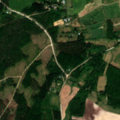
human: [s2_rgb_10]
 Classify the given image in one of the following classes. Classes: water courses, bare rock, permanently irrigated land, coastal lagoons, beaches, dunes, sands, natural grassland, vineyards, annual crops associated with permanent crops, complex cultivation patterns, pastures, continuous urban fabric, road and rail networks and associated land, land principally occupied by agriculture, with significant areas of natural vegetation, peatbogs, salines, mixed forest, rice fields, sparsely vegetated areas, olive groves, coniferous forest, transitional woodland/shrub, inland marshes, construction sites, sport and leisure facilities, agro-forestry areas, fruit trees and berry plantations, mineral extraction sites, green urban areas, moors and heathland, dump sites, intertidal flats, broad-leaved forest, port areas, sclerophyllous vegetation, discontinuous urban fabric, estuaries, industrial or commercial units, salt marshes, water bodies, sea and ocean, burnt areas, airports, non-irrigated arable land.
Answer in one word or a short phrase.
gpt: non-irrigated arable land, land principally occupied by agriculture, with significant areas of natural vegetation, coniferous forest, mixed forest, transitional woodland/shrub